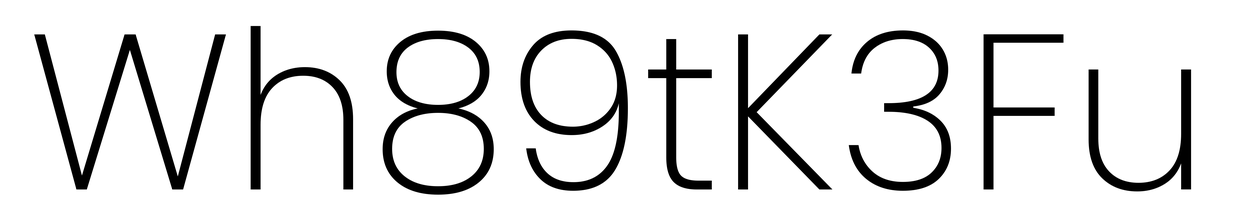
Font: Poppins-ExtraLight